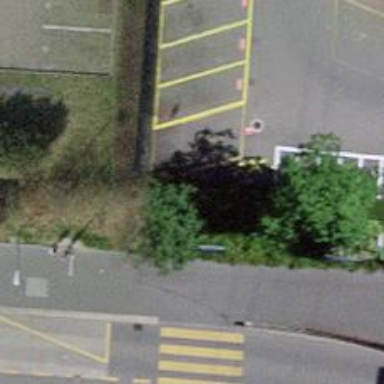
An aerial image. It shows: Car-sharing service available at this location.